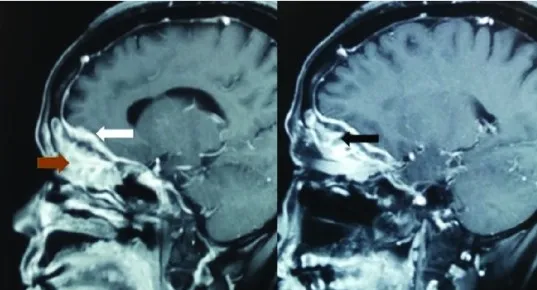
Image showing enhancing lesion in the right globe (black arrow) with extension to para-nasal sinuses (brown arrow) and invasion to the dura of anterio cranial fossa (white arrow).
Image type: radiology (mri)